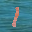
Label: 1